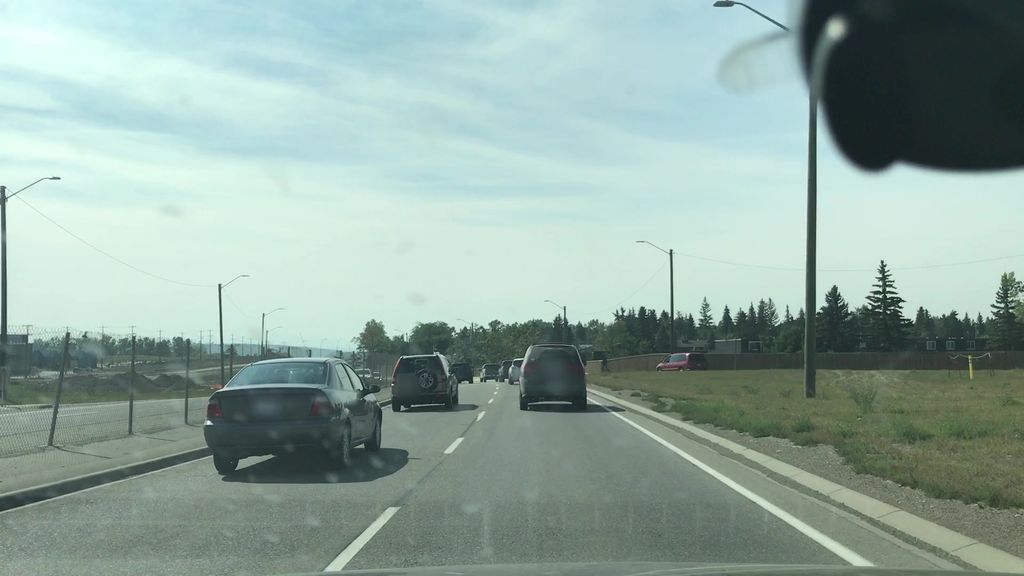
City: calgary